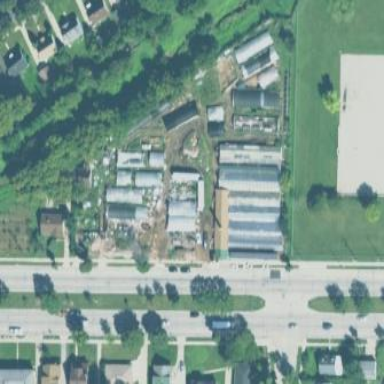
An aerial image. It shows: Greenhouse used for horticulture.